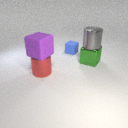
large green metal cube in front of small blue rubber cube